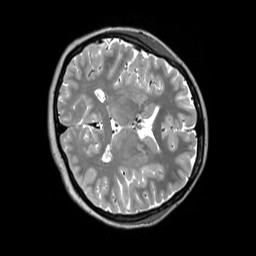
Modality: T2w
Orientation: axial
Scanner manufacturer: siemens
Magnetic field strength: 3 T
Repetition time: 3.2 s
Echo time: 0.406 s